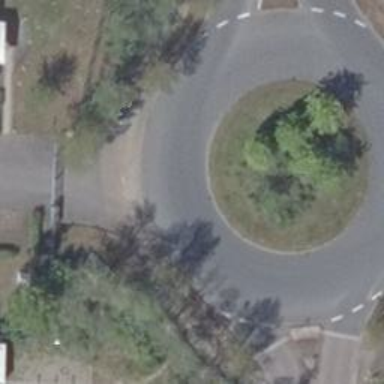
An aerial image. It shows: Roundabout on residential road with asphalt surface.